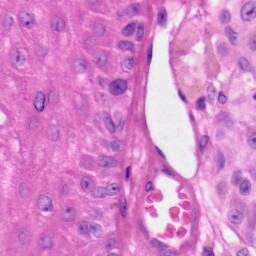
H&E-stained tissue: Skin